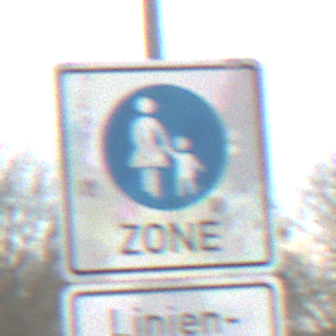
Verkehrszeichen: BeginnFussgaengerzone
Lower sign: BesondereFahrzeugeUndTransportgueter2
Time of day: MorningAfternoon
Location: Outdoor (Nature)
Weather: PartlyCloudy
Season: Autumn
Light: Natural